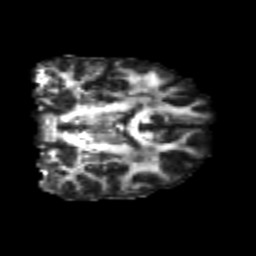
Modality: FA
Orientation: coronal
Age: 24
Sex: male
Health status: healthy
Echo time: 0.074 s